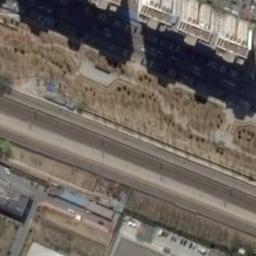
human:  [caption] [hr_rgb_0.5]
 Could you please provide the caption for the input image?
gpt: The two railway lines meet here .

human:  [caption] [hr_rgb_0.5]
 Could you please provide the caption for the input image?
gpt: The railway is on the bare land next to some houses .

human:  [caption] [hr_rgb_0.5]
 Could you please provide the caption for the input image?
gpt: There are several buildings of different shapes beside the railway .

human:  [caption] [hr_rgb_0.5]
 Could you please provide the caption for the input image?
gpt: These railways have some high-rise buildings on one side of the railways .

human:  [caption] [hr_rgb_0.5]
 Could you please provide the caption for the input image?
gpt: There are some yellow bare land beside the railway .